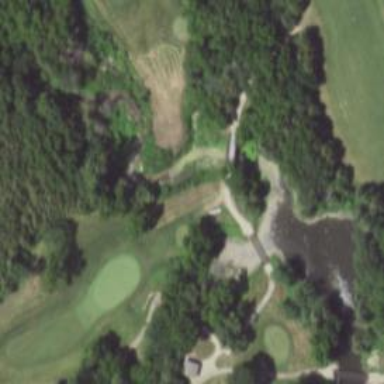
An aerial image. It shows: Golf hole.